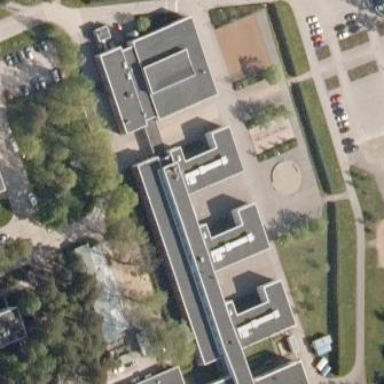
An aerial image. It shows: School building.